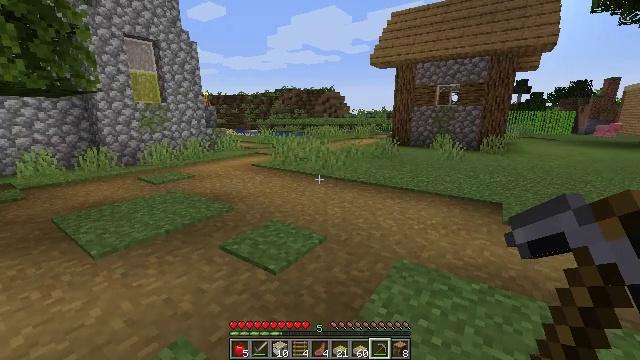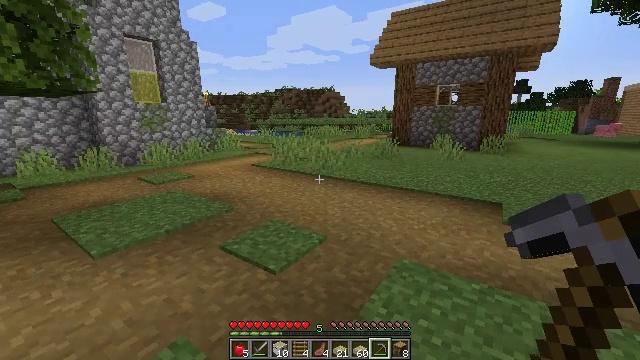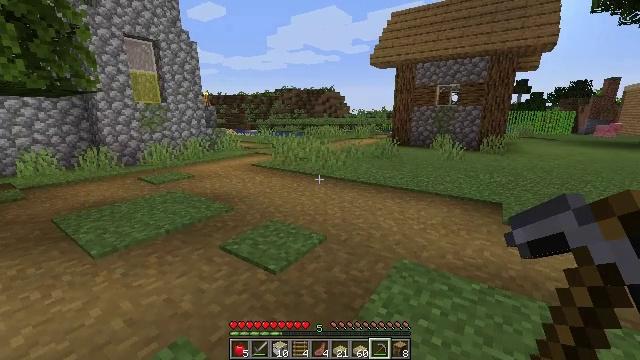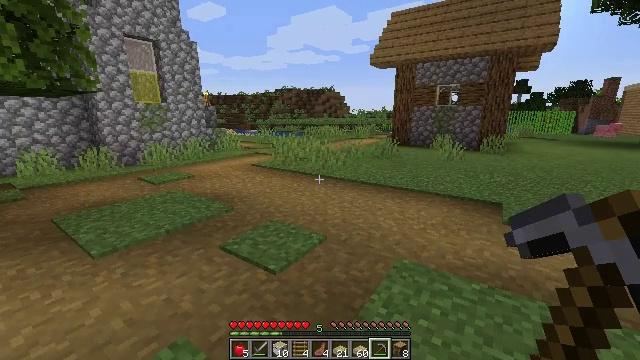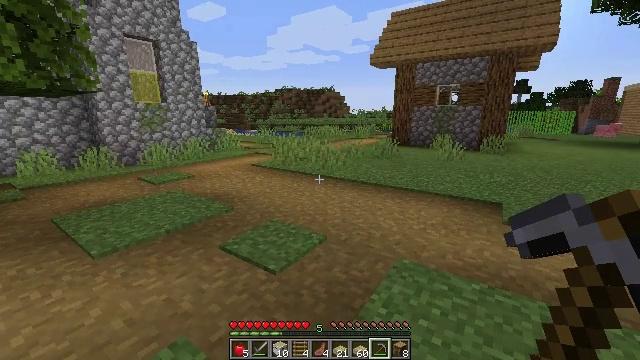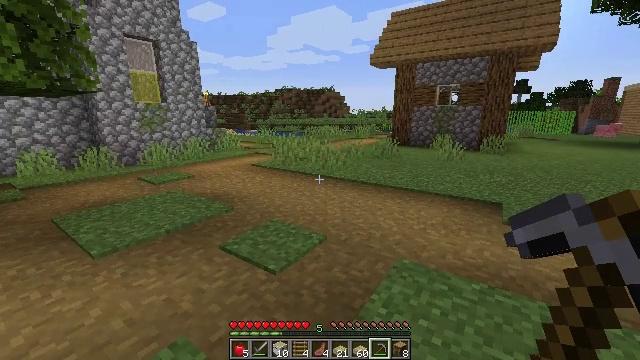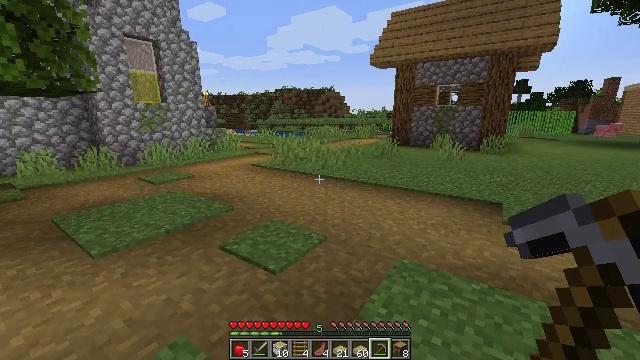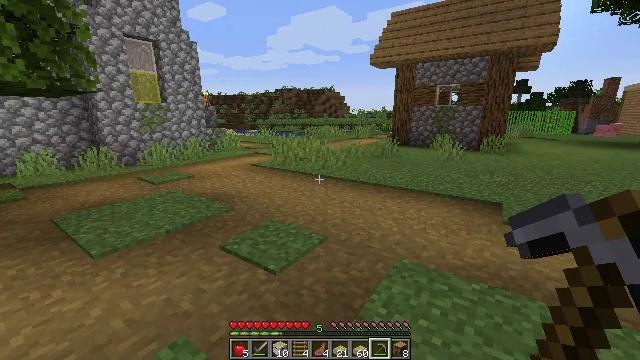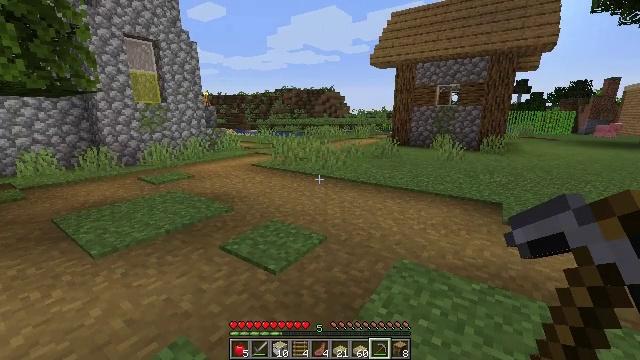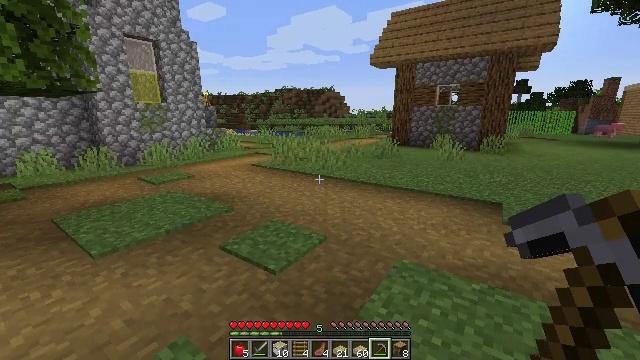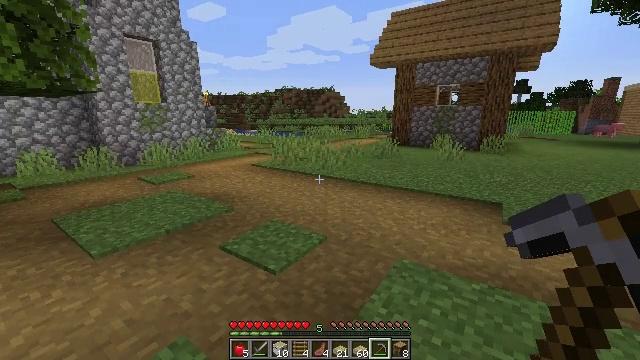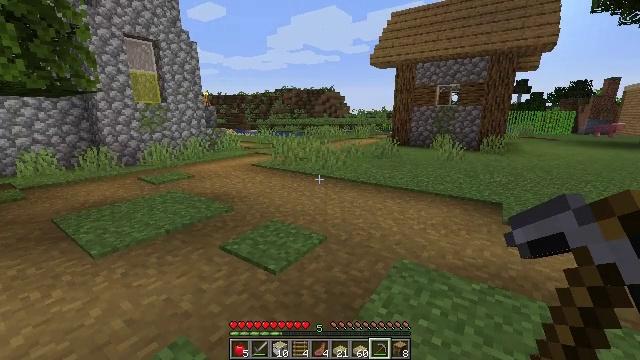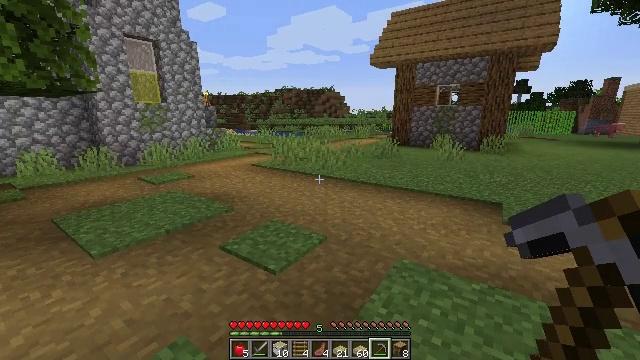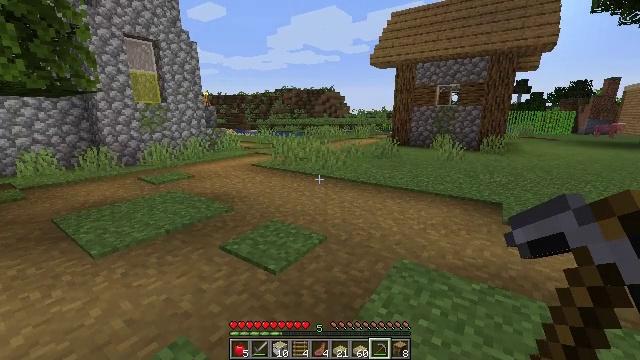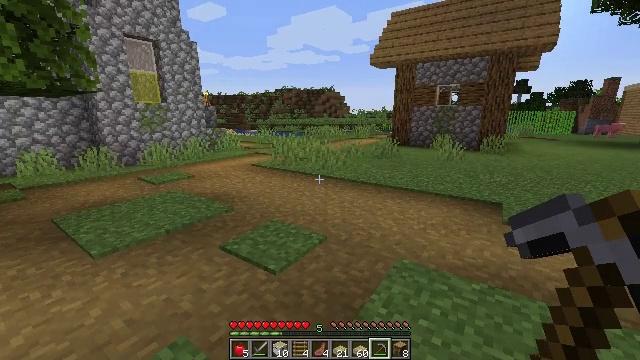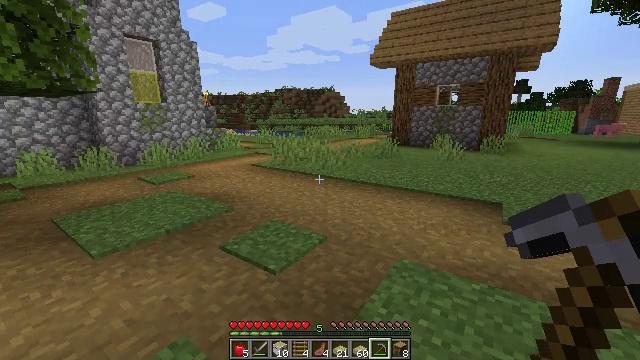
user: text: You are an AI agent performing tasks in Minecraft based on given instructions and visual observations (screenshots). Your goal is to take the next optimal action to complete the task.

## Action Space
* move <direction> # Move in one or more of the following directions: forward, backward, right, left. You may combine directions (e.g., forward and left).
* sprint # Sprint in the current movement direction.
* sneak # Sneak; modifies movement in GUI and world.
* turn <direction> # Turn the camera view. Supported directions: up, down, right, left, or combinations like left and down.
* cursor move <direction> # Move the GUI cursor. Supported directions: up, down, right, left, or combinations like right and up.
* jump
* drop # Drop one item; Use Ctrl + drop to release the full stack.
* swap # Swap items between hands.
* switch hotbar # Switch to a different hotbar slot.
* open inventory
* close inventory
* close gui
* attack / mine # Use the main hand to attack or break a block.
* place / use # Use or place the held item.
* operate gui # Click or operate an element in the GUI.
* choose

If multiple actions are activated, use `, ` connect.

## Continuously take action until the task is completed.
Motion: motion action
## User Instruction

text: Open the crafting table to craft a birch door.
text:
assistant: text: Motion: no_op
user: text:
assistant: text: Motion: no_op
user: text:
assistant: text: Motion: no_op
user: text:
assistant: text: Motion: no_op
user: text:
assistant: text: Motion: no_op
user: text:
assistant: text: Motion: no_op
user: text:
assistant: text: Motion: no_op
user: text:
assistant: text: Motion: no_op
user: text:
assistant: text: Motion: no_op
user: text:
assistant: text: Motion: no_op
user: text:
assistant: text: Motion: no_op
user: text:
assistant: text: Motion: no_op
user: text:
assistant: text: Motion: no_op
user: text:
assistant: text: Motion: no_op
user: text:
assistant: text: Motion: no_op
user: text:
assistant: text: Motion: no_op
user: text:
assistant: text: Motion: no_op
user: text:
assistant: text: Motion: no_op
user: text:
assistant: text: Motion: turn right, open inventory
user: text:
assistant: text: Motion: cursor move right, open inventory
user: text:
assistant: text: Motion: cursor move right
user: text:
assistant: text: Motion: no_op
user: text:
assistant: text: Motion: cursor move right
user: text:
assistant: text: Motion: no_op
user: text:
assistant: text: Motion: no_op
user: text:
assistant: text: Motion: no_op
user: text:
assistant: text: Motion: no_op
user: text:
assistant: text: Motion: no_op
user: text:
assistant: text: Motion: no_op
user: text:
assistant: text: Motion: no_op